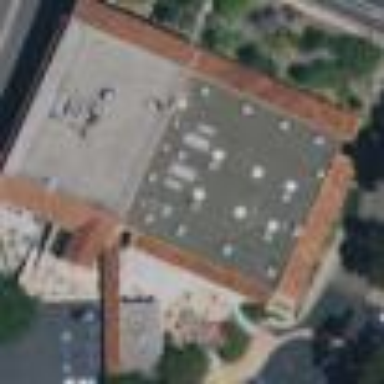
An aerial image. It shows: Office building.